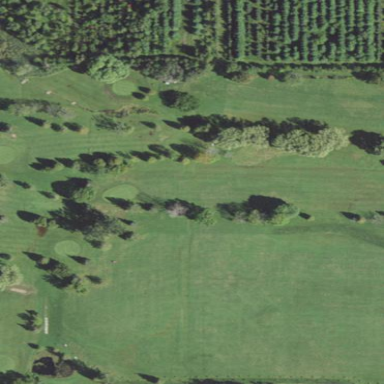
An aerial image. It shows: Golf course.